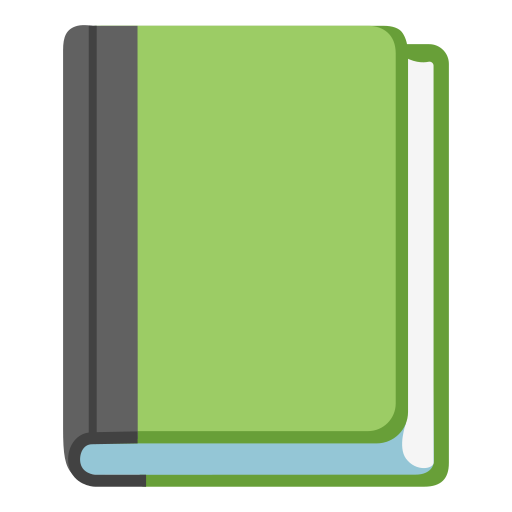
Emoji: 📗